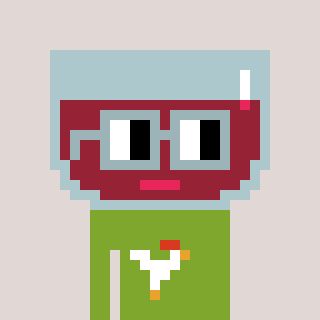
a pixel art character with square dark gray glasses, a wine-shaped head and a slimegreen-colored body on a warm background